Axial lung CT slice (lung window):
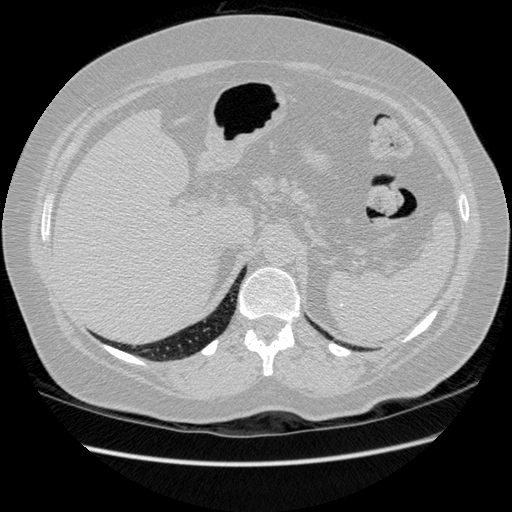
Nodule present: no